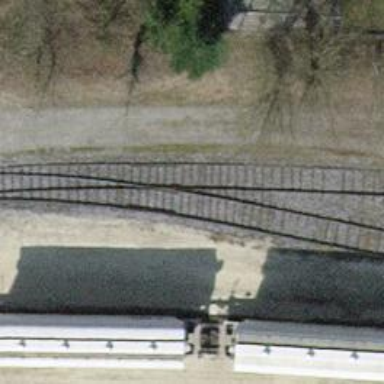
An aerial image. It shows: Single-track spur railway line.